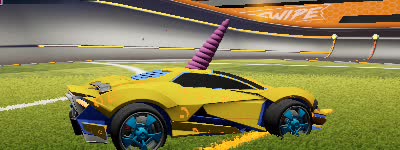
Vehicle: werewolf